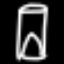
Label: hourglass